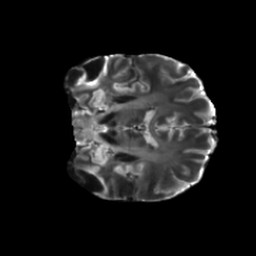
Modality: T2w
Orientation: coronal
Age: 30
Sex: female
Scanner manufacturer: siemens
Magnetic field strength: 6.98 T
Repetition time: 7.776 s
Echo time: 0.076 s